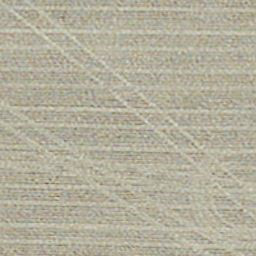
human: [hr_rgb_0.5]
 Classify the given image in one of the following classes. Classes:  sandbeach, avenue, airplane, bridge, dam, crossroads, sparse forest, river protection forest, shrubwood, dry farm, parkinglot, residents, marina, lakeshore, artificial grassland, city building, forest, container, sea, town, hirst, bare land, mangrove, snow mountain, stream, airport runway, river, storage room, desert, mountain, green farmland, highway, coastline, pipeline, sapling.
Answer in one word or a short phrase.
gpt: dry farm